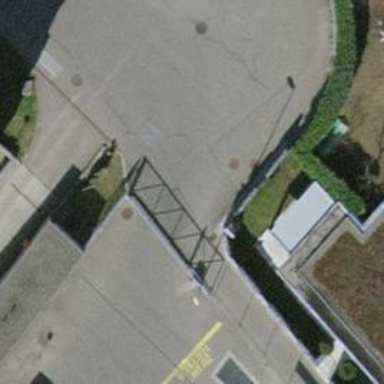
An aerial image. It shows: Gate.